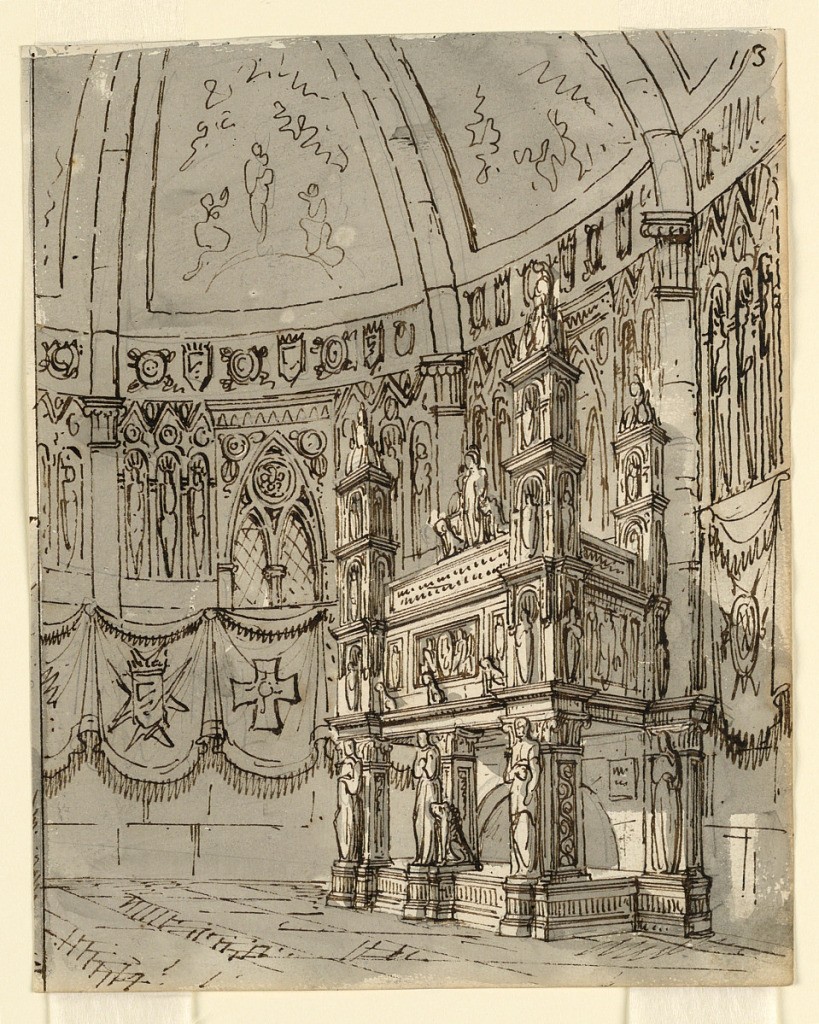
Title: Stage Design, Interior of Gothic Church
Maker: Romolo Achille Liverani, Italian, 1809 - 1872
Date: after 1829
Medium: Pen and sepia ink, brush and wash on paper
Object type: Drawing
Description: Vertical rectangle. Interior of Gothic vaulted church with large decorated monument and draperies showing Maltese cross and coats of arms.